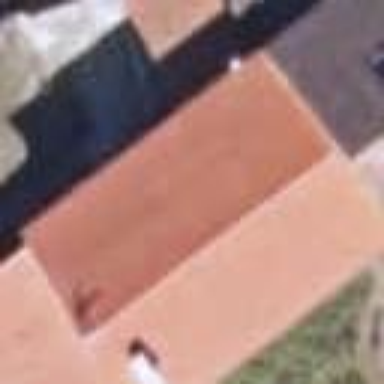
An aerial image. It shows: Simple house.